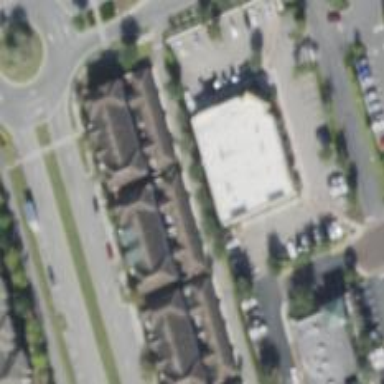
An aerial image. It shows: Healthcare clinic.